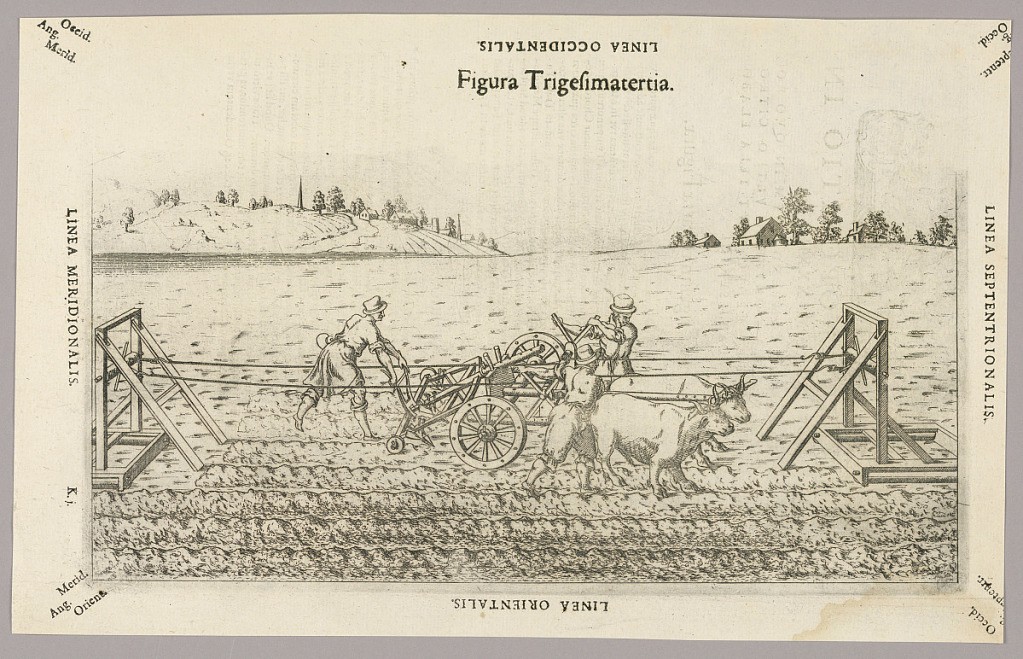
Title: Plate XXXIII from Theatrum instrumentorum et machinarum
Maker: Julio Paschale
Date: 1582
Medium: Woodcut on paper
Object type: Print
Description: Plow pulled by two oxen hitched also to two ropes, a woodem frame at either end and a hand turned axel on the plow on which are three men. Houses, upper left, a town, upper left. Description in Latin on verso of 1949-152-230.